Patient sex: M
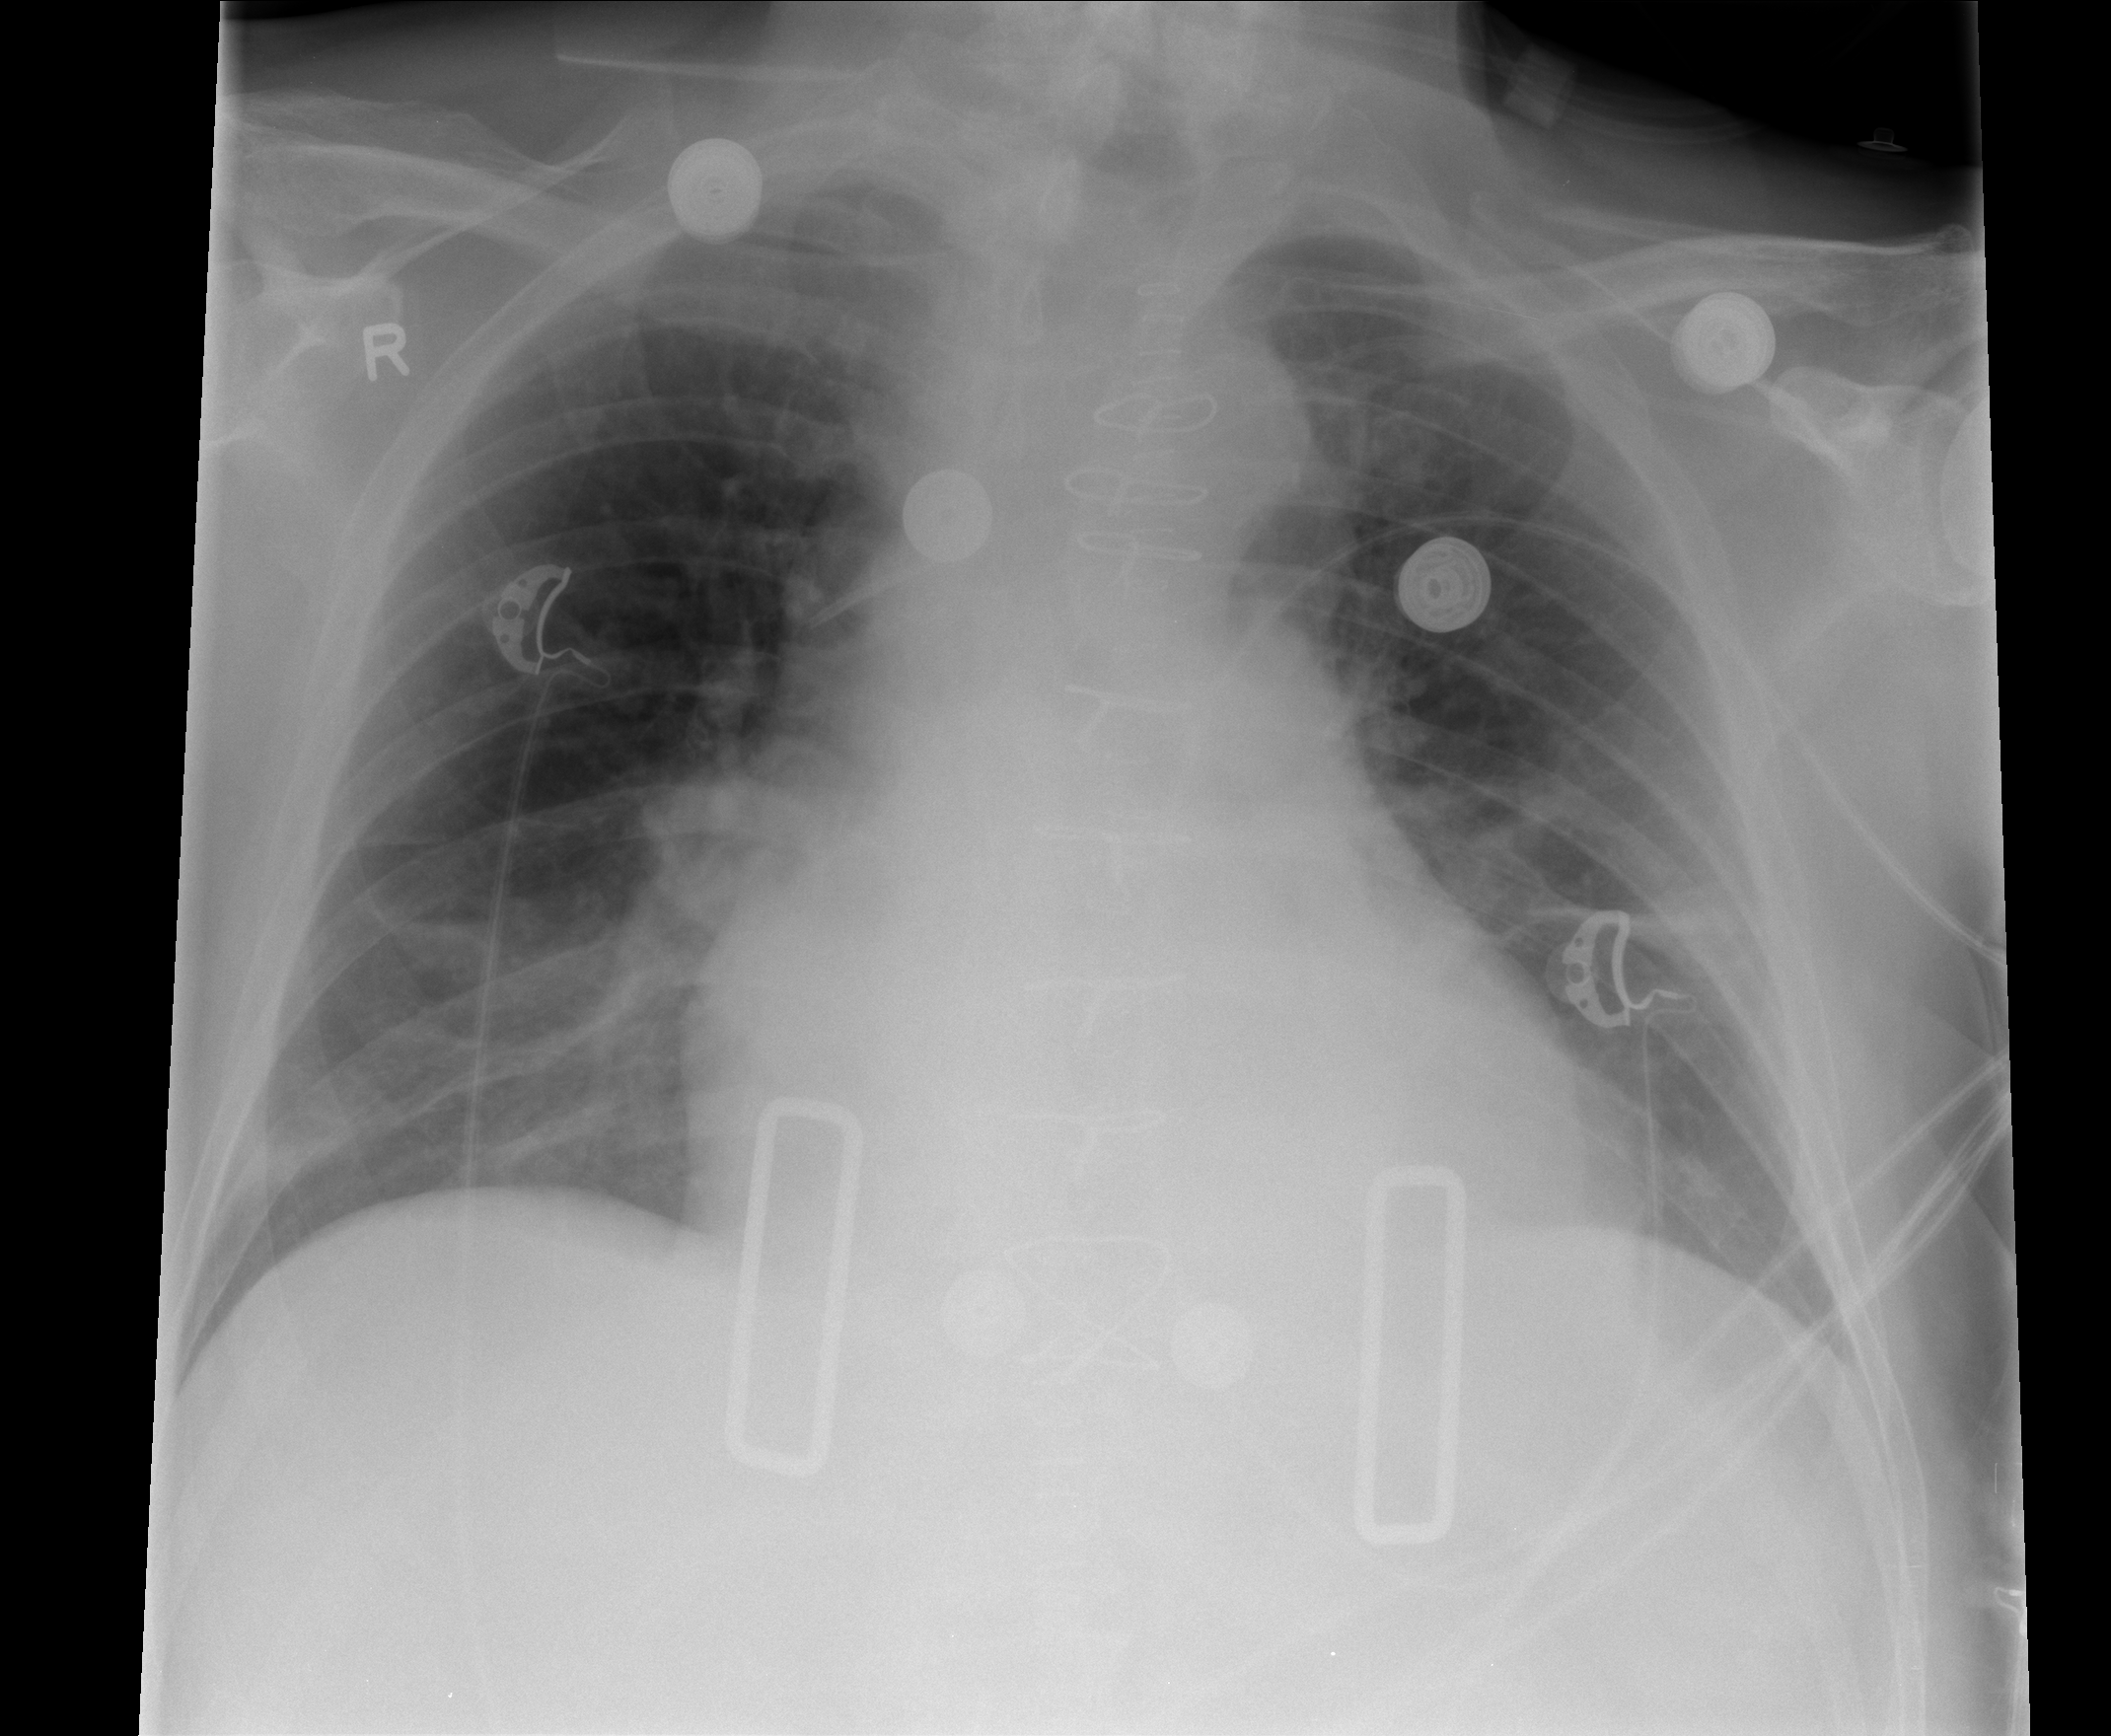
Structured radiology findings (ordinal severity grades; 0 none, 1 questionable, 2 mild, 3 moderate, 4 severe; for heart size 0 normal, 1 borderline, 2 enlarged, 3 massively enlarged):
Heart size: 1
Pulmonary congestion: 2
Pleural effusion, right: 0
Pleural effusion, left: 0
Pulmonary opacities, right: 0
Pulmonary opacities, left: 0
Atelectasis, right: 2
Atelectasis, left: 2